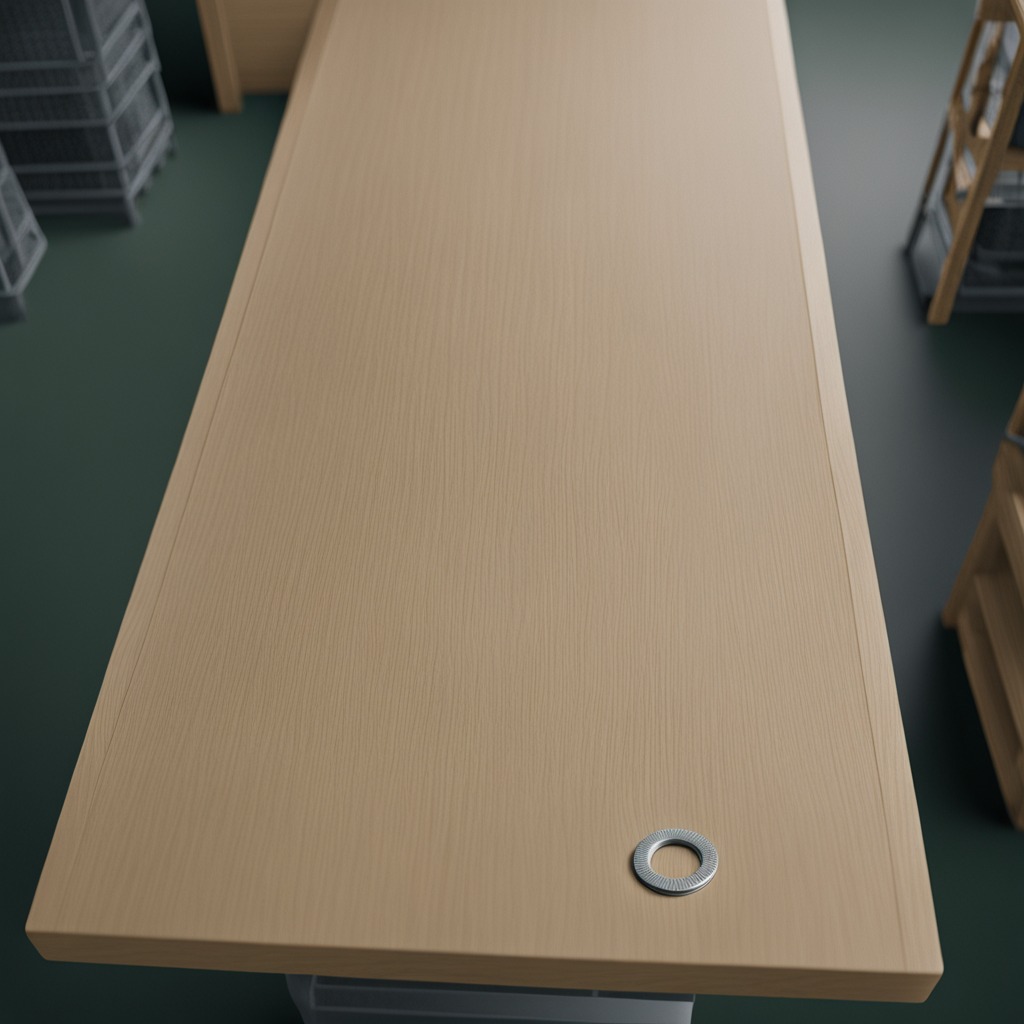
A flat metal washer lies on a workbench inside a coastal fishing gear workshop.